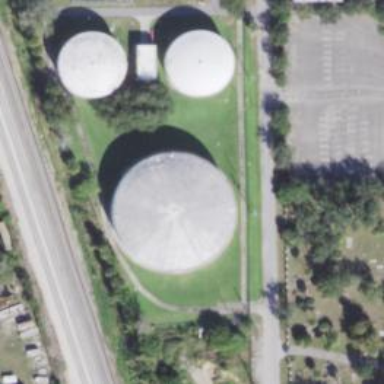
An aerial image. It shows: Storage tank building for water.